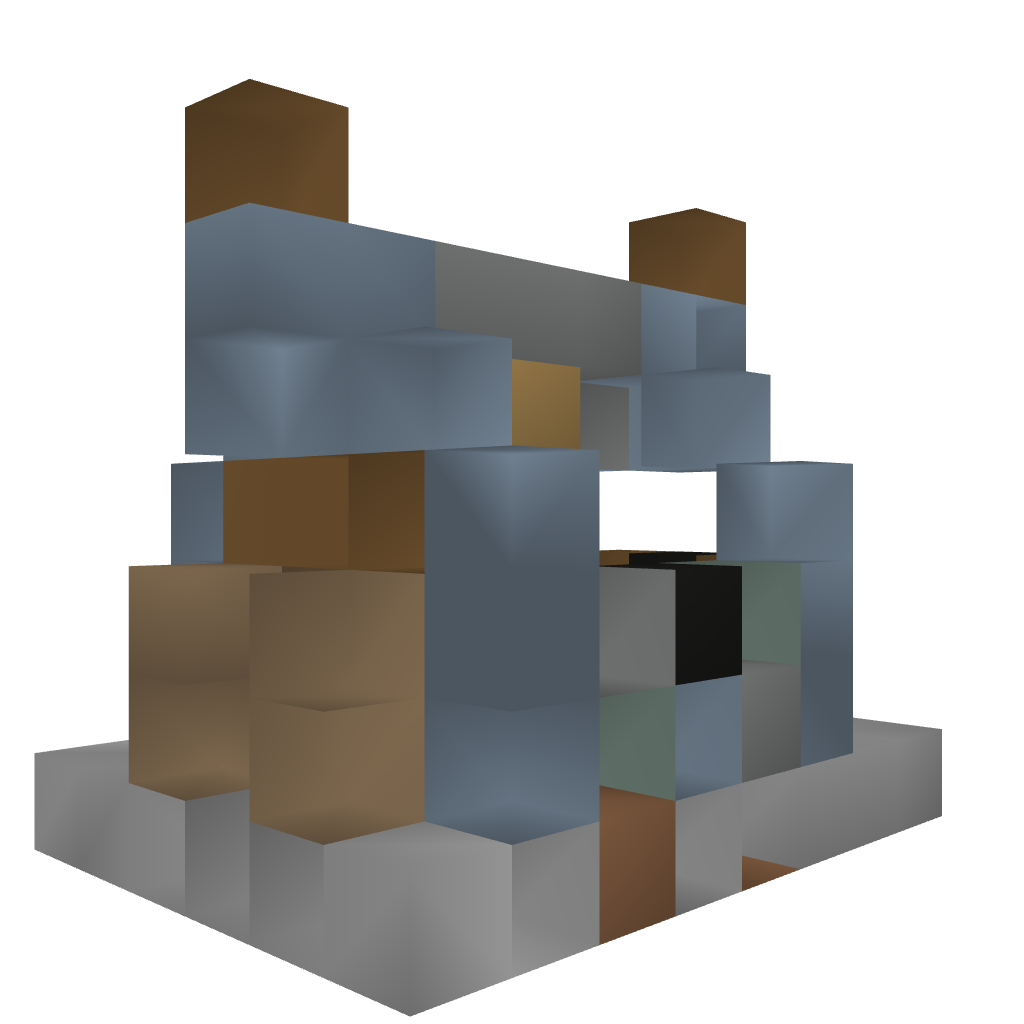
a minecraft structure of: Small House